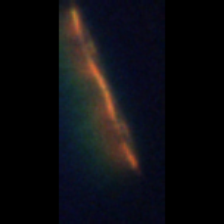
Taxon: Psuedo-nitzschia
Group: Diatoms